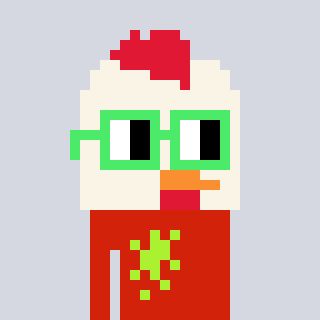
a pixel art character with square light green glasses, a chicken-shaped head and a red-colored body on a cool background